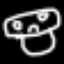
Label: mushroom